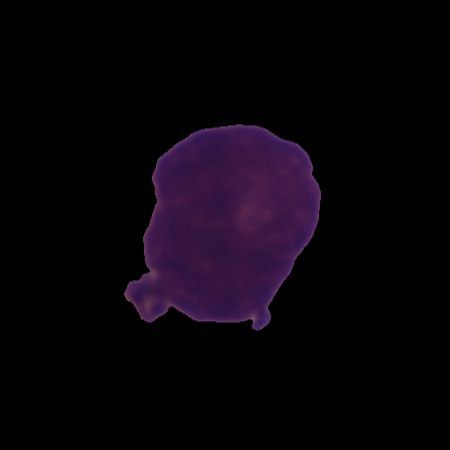
Label: cancer